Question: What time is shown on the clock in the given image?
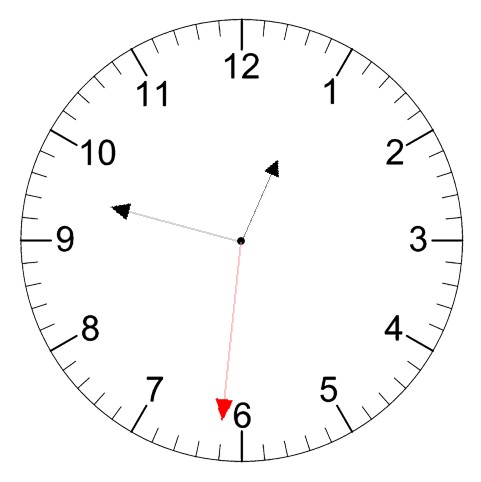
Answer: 12:47:31